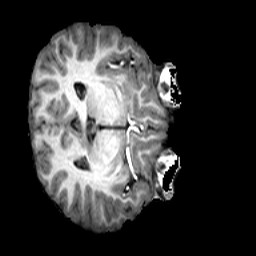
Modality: T1w
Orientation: axial
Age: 20
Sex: female